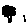
Label: tree